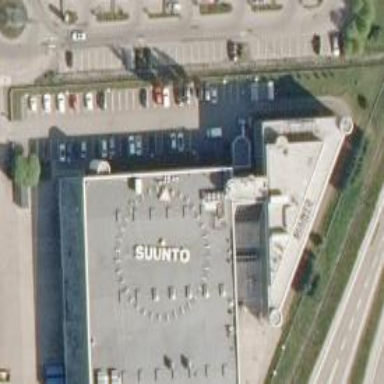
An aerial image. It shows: Commercial building.